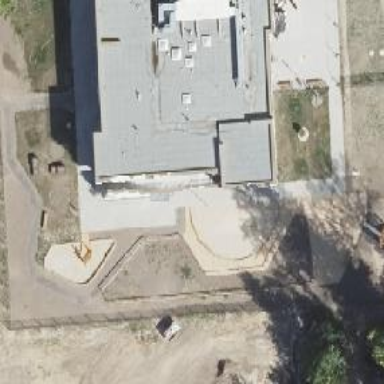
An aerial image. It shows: Kindergarten.